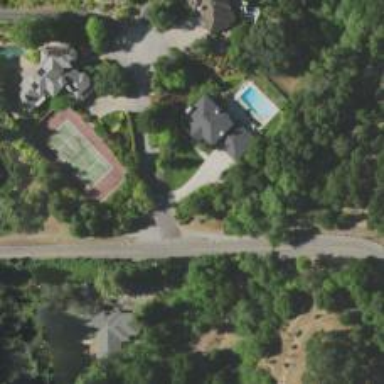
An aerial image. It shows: Driveway leading to service road.